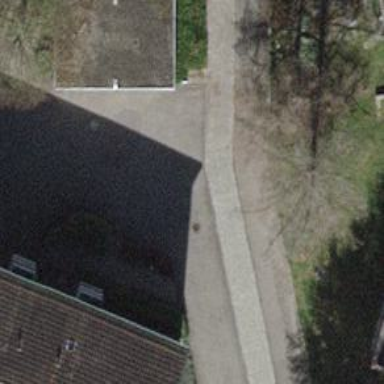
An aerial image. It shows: Driveway leading to service road.